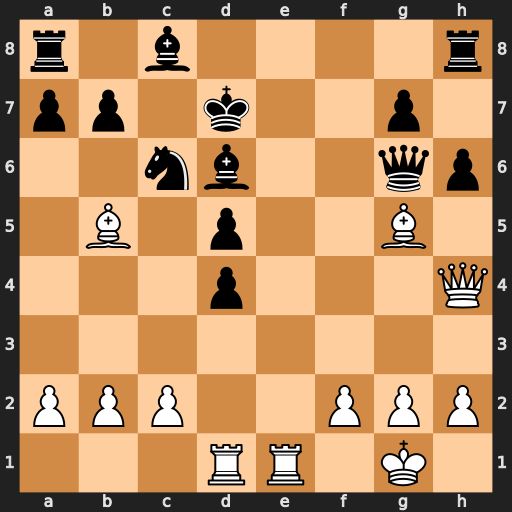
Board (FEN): r1b4r/pp1k2p1/2nb2qp/1B1p2B1/3p3Q/8/PPP2PPP/3RR1K1
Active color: w
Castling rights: -
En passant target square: -
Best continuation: Qg4+ Kc7 Bd8+ Rxd8 Qxg6